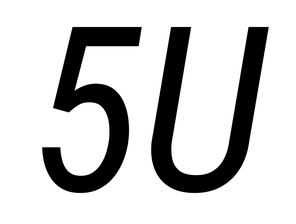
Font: Roboto-Italic_Condensed_Italic